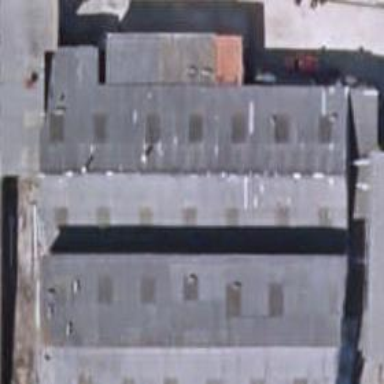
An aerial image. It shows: Industrial building.